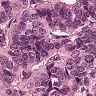
Metastatic tissue present: yes